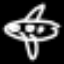
Label: airplane